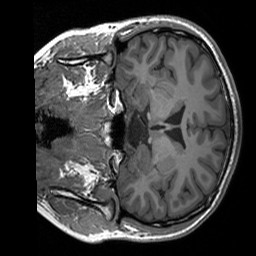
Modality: T1w
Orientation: coronal
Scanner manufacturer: siemens
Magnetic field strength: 3 T
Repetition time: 1.76 s
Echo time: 0.0022 s